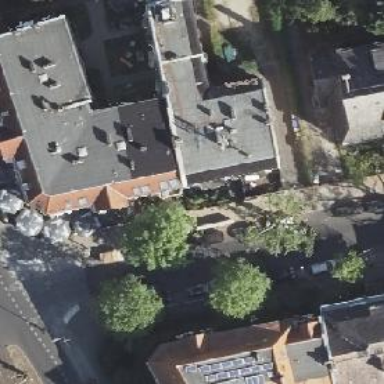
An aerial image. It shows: Apartment building with double saltbox roof shape.